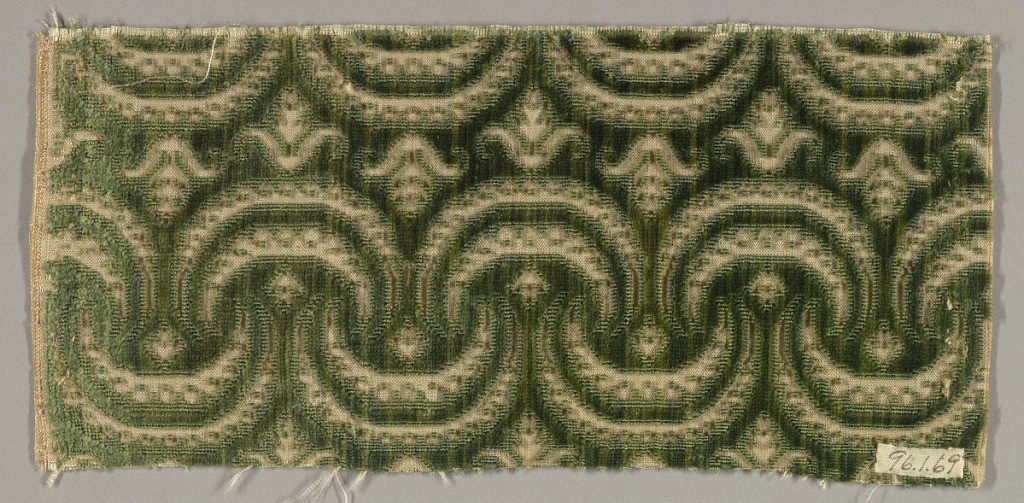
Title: Fragment
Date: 17th century
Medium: silk Technique: supplemenatry warp forming cut and uncut pile in a plain weave foundation (velvet)
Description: Pattern of interlocking crescents and little leaf forms reserved in tan with dark green cut and uncut pile.